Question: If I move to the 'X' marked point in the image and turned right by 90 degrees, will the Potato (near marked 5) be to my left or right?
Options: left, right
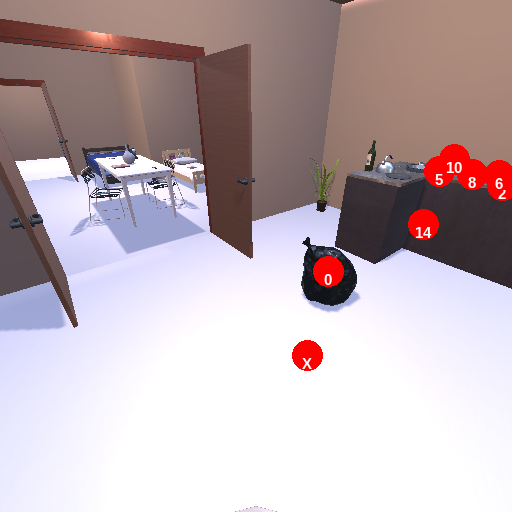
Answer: left